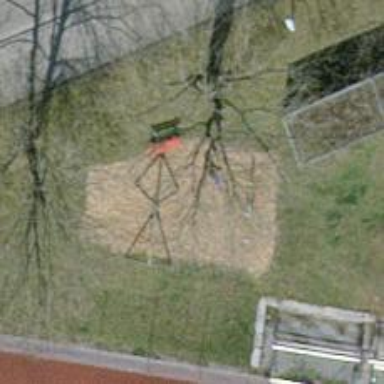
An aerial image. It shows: Red bench.